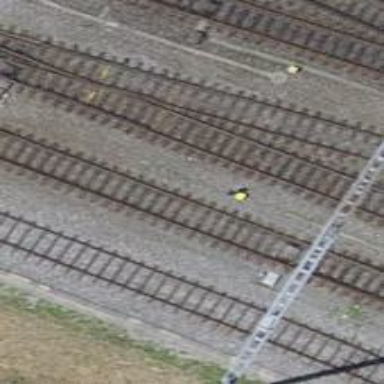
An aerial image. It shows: Single-track railway with electrified contact lines.